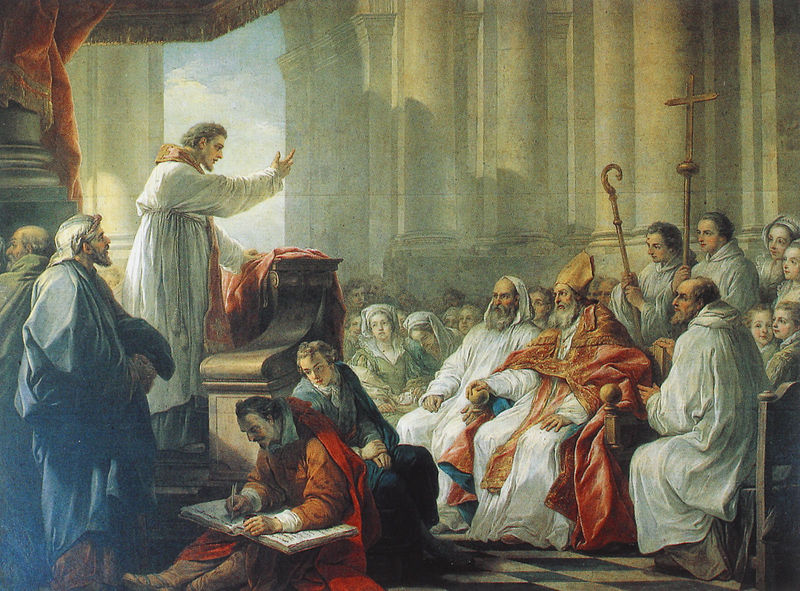
Titel: La Prédication de saint Augustin devant Valère
Künstler: Carle Van Loo
Standort: Paris, Notre-Dame des Victoires (EU - F)
Schlagwörter: blau, gemälde, himmel, mann, schatten, weiß, wolken, frauen, menschen, sitzen, frau, orange, säulen, rot, bart, vorhang, kirche, boden, fransen, mantel, sessel, kind, personen, kinder, stab, bischof, papst, sitzt, stola, buch, kreuz, fliesen, kanzel, schreiben, gemeinde, pastor, priester, predigt, baldachin, mitra, schreiber, schreibt, gläubige, schalldeckel, kreuzstab, predigen, prieter, konzil, paps, manner, prädigt